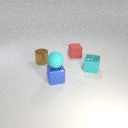
small red rubber cube behind small cyan metal cube